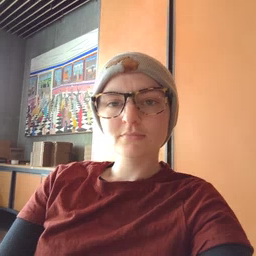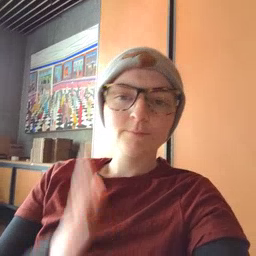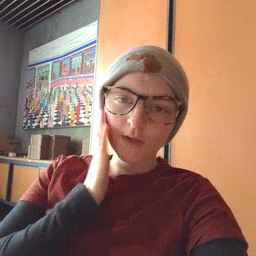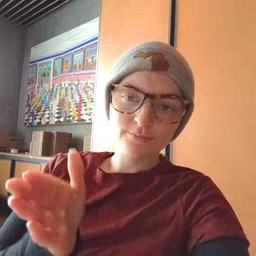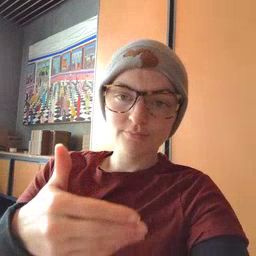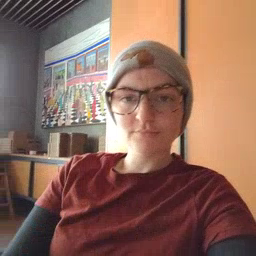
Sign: bedroom